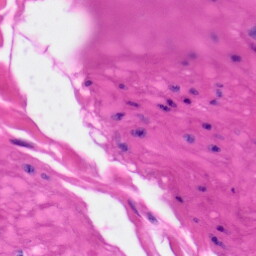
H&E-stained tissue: Skin